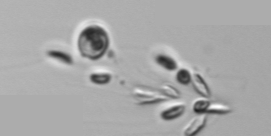
Label: Dinobryon